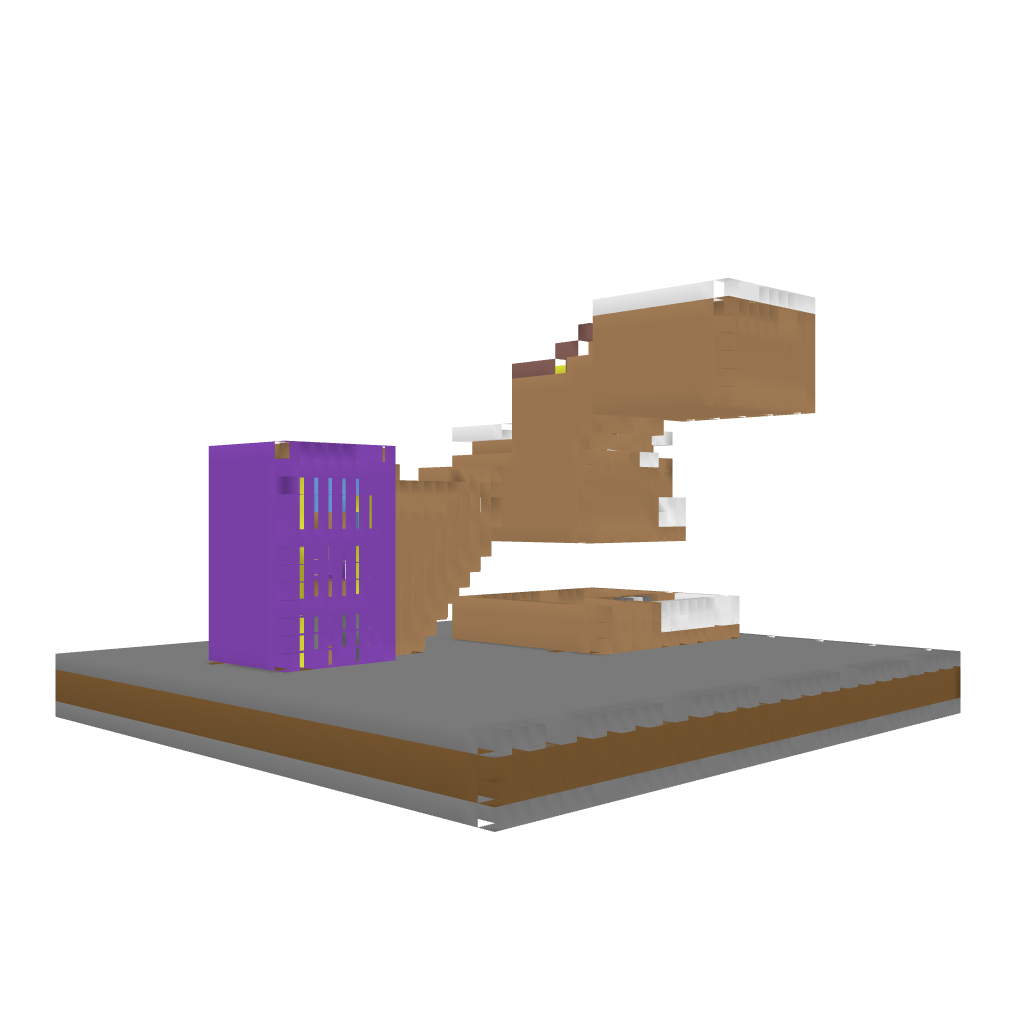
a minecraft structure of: Sky Lab bad low quality